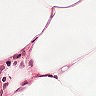
Metastatic tissue present: no